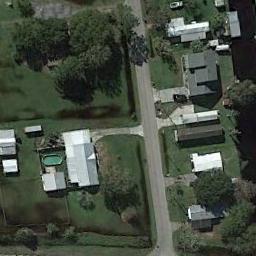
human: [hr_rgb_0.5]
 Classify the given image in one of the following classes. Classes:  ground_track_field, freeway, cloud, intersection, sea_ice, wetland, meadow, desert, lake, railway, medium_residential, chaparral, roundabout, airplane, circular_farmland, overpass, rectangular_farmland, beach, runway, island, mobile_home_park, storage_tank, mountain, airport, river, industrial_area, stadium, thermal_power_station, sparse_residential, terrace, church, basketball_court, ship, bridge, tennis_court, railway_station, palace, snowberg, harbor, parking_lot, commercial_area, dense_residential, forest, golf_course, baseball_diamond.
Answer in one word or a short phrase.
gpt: medium_residential